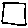
Label: square